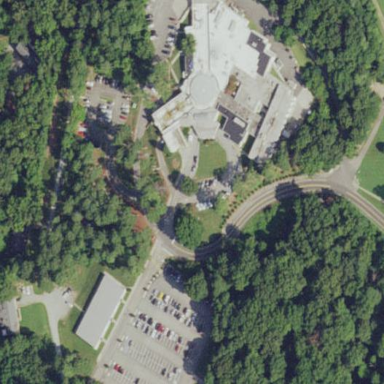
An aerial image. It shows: Healthcare facility identified as hospital.